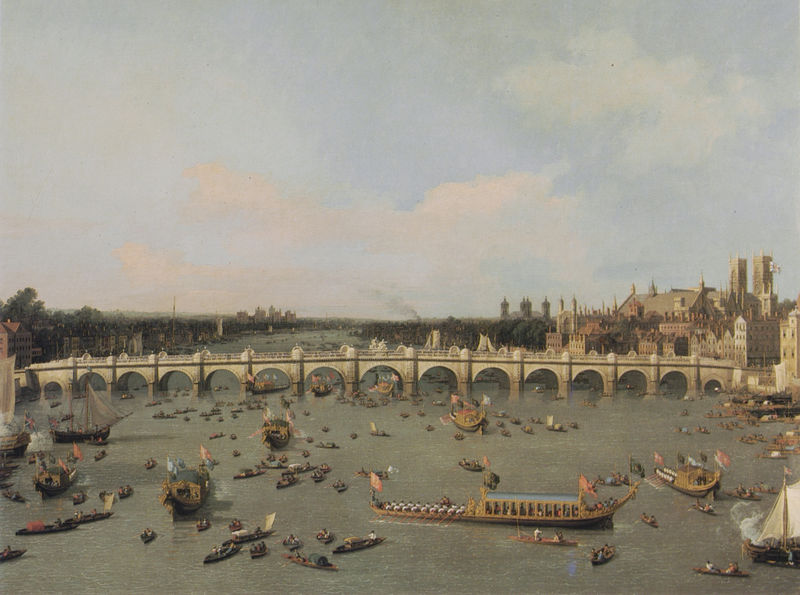
Titel: London: Westminster Bridge from the North on Lord Mayor's Day
Künstler: Canaletto (Antonio Canal)
Standort: New Haven (Connecticut)
Institution: Yale Center for British Art
Schlagwörter: blau, himmel, meer, wasser, wolken, bäume, fluss, landschaft, menschen, see, stadt, ufer, frankreich, grau, hintergrund, paris, pfeiler, weiss, gebäude, haus, schloss, wolke, architektur, stein, horizont, häuser, natur, weite, brücke, kirche, qualm, rauch, gold, boot, boote, handel, kahn, ruder, schornstein, schiff, schiffe, segel, segelboot, segelschiffe, wellen, ansicht, bogen, fahnen, fassade, italien, ort, perspektive, vedute, venedig, fahne, flagge, segelschiff, dorf, dächer, klein, treiben, hafen, kähne, seine, bogenbrücke, ruderboot, rudern, geländer, bögen, kirchentürme, kuppeln, türme, dom, groß, getümmel, kathedrale, florenz, fernblick, kulisse, flaggen, london, bote, canaletto, amsterdam, notre dame, ruderboote, frachter, beiboot, prag, canale grande, gondeln, barken, canal, selgelschiffe, kriegsschiff, themse, schiffsverkehr, rauchfahne, vendeig, buckingham palace, ladschafft, kuppeön, floremz, kleinformatig, wasser schiff gondel brücke kirche segel ruder, himmkel, karlsbrücke